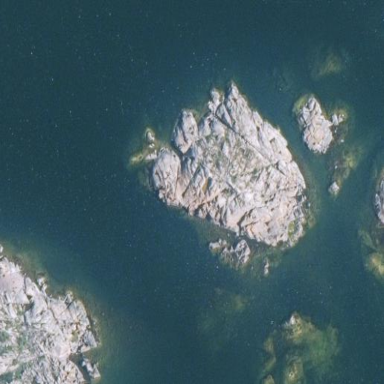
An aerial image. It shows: Islet along the natural coastline.